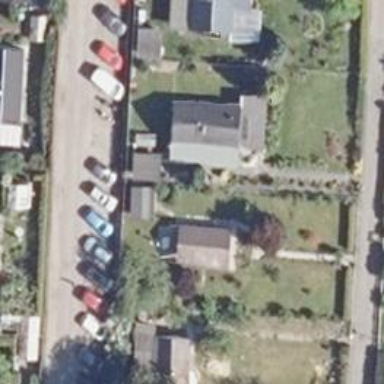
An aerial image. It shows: Plot within allotments.